Question: I'm working on an app that uses UINavigationController & TabBarController.
When I look in the NIB file, I see that the "view" for a section of the TabBarController is added below the UINavigationController & above the Tab itself.
Picture attached:

How can I add that view behind the UINavigationController & behind TabBarController?
I'm trying to make it go full screen. I'm able to hide the UINavigationController & TabBarController but the size of the view just stays the same.
Thank you,
Tee
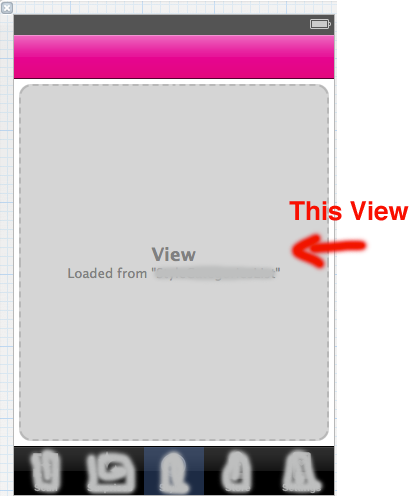
Answer: Use 'UIViewController's 'wantsFullscreen' property.
'''
@property(nonatomic, assign) BOOL wantsFullScreenLayout;
'''